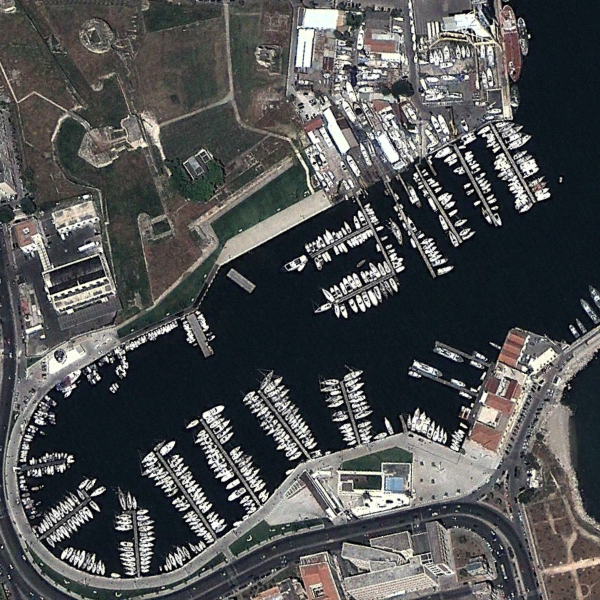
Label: Port